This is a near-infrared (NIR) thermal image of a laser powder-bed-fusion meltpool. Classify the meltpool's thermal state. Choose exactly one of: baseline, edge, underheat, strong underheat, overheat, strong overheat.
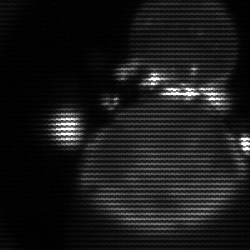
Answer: edge